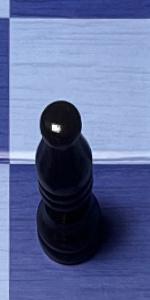
Label: Bishop_Black